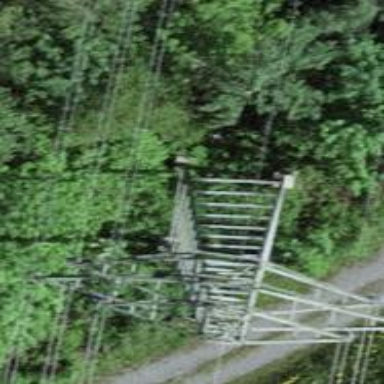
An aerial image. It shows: Power line in the image.